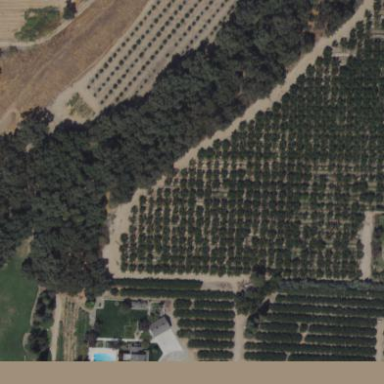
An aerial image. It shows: Orange orchard with rows of orange trees.